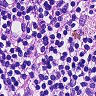
Metastatic tissue present: no